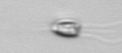
Label: flagellate